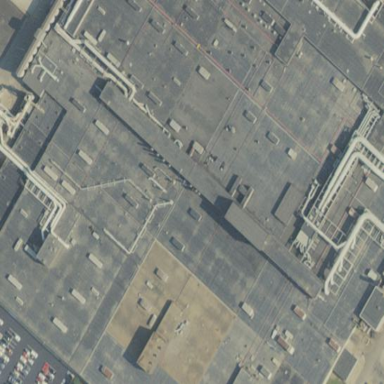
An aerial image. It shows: Industrial building.